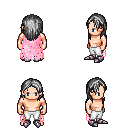
a pixel art fantasy rpg character, male body template, human, light skin, pink tattered cape, white pants, gray long hairstyle, metal boots, four views (front, back, left, right), 2x2 character sprite sheet, small pixel art, hard edges, no anti-aliasing